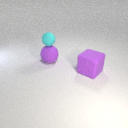
large purple rubber sphere below small cyan rubber sphere